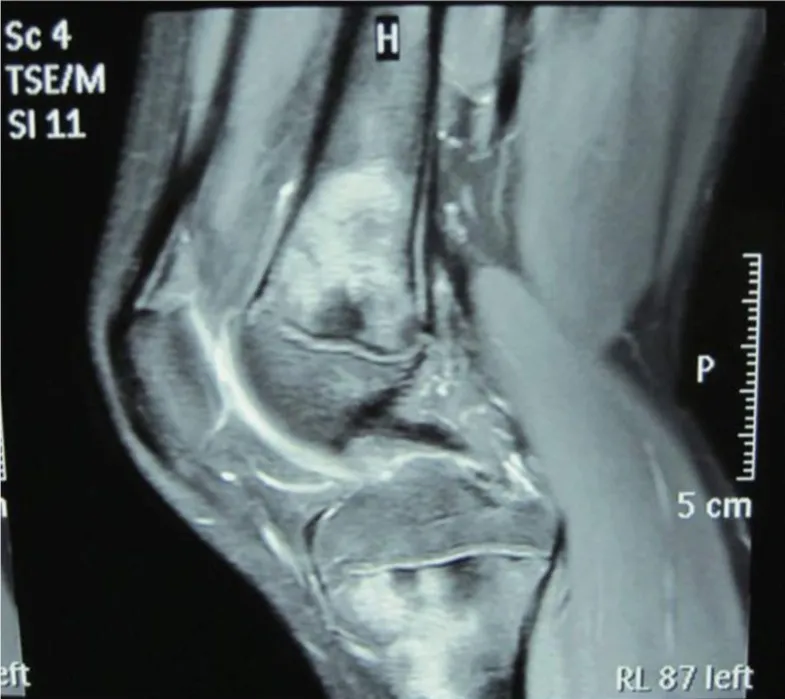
MRI of the left knee showing marked flakes and nodular long signals on T2-weighted MRI in the distal femur, proximal tibia, and even the osteoephysis.
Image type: radiology (mri)